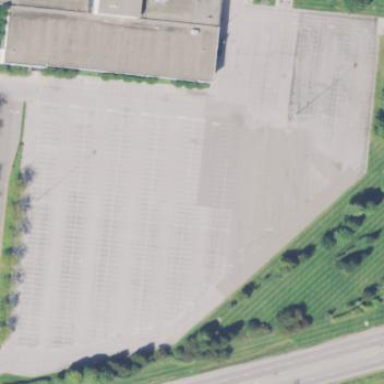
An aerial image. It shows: Parking area.